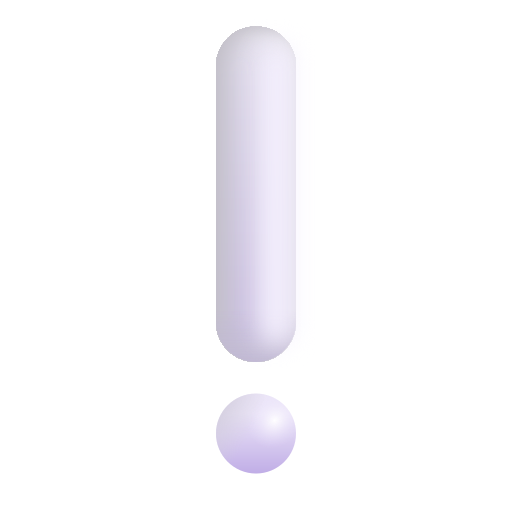
white exclamation mark color